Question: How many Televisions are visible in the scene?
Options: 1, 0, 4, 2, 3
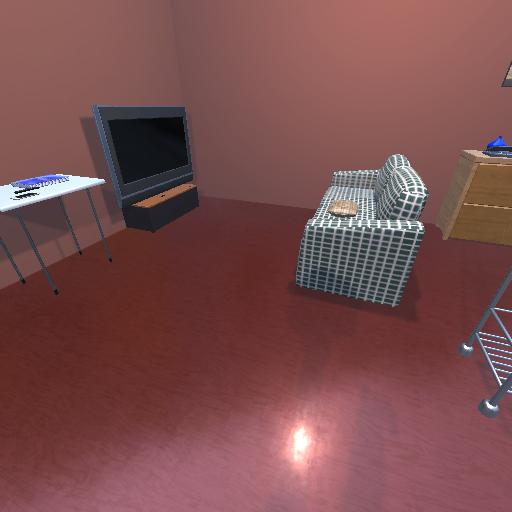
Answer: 1